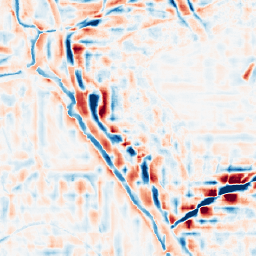
Category: wavelet
Decomposition family: wavelet_reverse_biorthogonal
Decomposition parameters: wavelet: rbio2.4
level: 4
Upsampling method: area
Upsampling parameters: scale: 2
Upsampling scale: 2